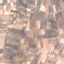
Land use / land cover: PermanentCrop